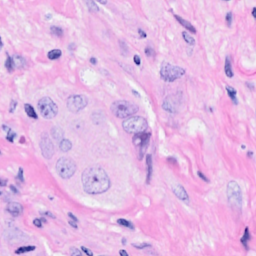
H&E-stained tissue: Breast